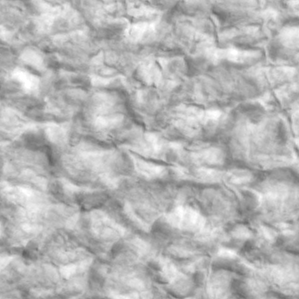
Label: non_frost